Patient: sex M, age 32
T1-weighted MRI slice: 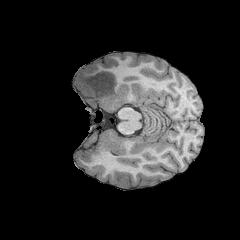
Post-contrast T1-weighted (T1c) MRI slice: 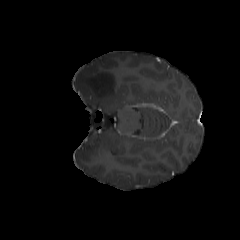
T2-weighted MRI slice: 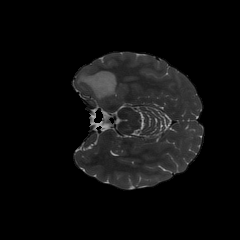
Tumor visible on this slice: yes
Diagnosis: Astrocytoma, IDH-mutant
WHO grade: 2